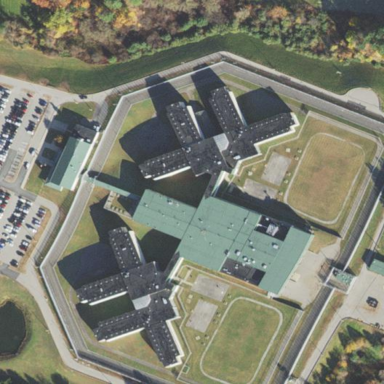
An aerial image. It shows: Prison.